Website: apple
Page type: review-order
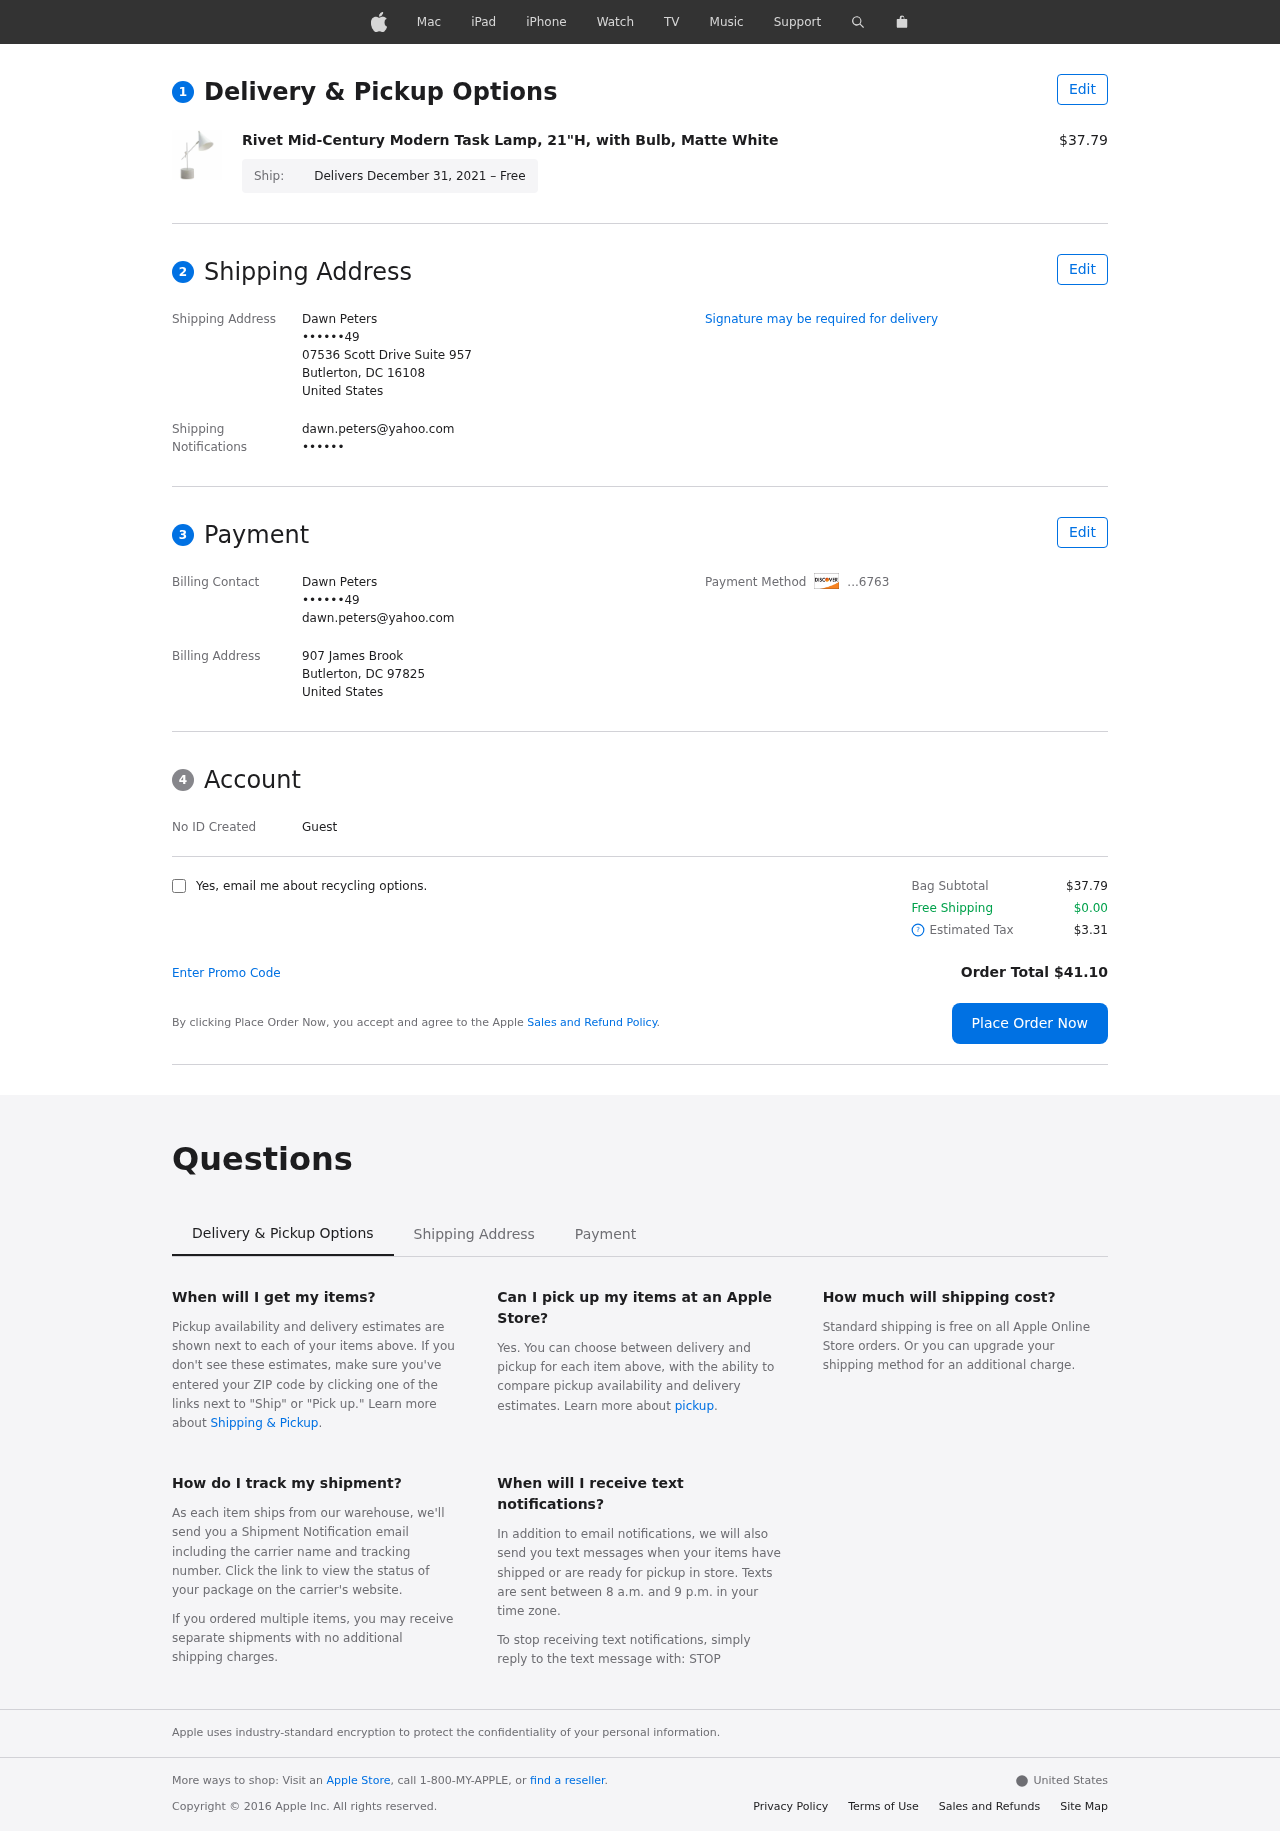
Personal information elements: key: PII_CARD_LAST4
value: ...6763
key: PII_CITY_STATE_ZIP
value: Butlerton, DC 16108
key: PII_CITY_STATE_ZIP2
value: Butlerton, DC 97825
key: PII_COUNTRY
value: United States
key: PII_EMAIL
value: dawn.peters@yahoo.com
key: PII_FULLNAME
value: Dawn Peters
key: PII_PHONE
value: ••••••49
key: PII_STREET
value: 07536 Scott Drive Suite 957
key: PII_STREET2
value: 907 James Brook
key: PII_ALT_PHONE
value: ••••••
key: PII_FIRSTNAME
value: Dawn
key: PII_LASTNAME
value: Peters
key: PII_FULLNAME2
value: Dawn Peters
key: PII_FULLNAME3
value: Dawn Peters
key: PII_FIRSTNAME2
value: Dawn
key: PII_FIRSTNAME3
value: Dawn
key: PII_LASTNAME2
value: Peters
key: PII_LASTNAME3
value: Peters
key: PII_FIRSTNAME_DERIVED
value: Dawn
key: PII_LASTNAME_DERIVED
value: Peters
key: PII_FULLNAME_DERIVED
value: Dawn Peters
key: PII_NAME_FULL_DERIVED
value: Dawn Peters
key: PII_PHONE3
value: ••••••49
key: PII_LOGIN_USERNAME
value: dawn.peters
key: PII_EMAIL2
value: dawn.peters@yahoo.com
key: PII_EMAIL3
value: dawn.peters@yahoo.com
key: PII_LOGIN_USERNAME2
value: dawn.peters
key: PII_LOGIN_USERNAME3
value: dawn.peters
Product elements: key: PRODUCT1_NAME
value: Rivet Mid-Century Modern Task Lamp, 21"H, with Bulb, Matte White
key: PRODUCT1_PRICE
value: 37.79
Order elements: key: ORDER_DELIVERY_DATE
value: Delivers December 31, 2021 – Free
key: ORDER_SUBTOTAL
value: $37.79
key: ORDER_SHIPPING_COST
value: $0.00
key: ORDER_TAX
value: $3.31
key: ORDER_TOTAL
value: Order Total $41.10